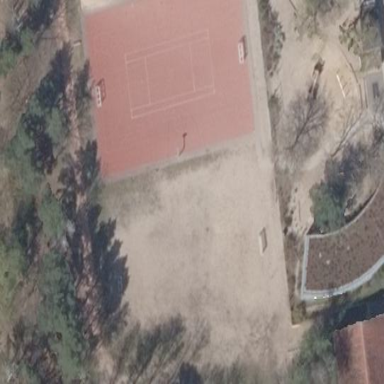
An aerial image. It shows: Tennis court on pitch.